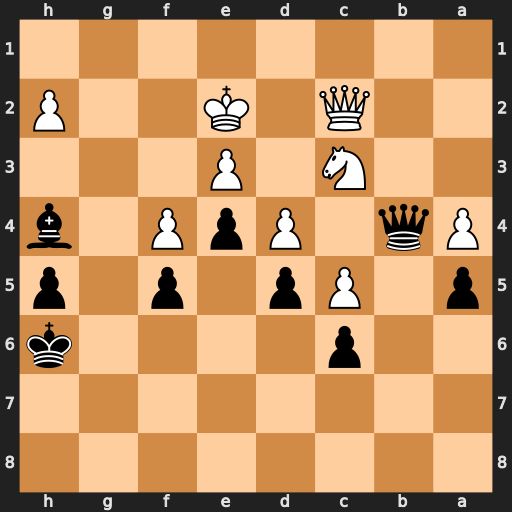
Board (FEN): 8/8/2p4k/p1Pp1p1p/Pq1PpP1b/2N1P3/2Q1K2P/8
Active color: b
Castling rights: -
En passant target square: -
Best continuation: Qc4+ Kd2 Bf2